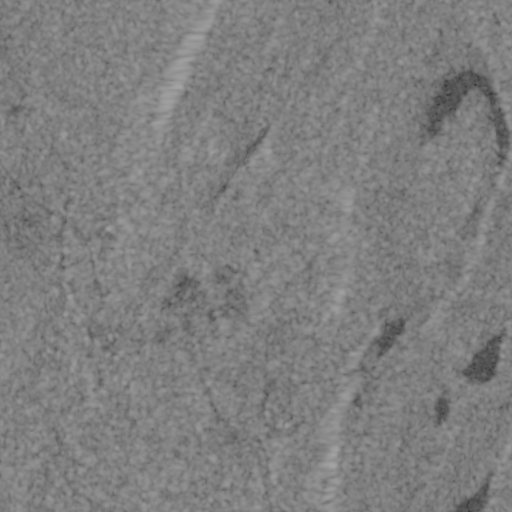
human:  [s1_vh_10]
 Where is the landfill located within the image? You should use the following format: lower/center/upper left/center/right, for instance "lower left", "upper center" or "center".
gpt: The landfill is located in the lower center of the image.
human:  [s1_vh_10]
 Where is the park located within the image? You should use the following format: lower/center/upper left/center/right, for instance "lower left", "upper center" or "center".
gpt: The park is located in the center left of the image.
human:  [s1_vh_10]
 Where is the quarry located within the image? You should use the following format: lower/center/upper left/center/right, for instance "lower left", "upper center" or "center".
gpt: The quarry is located in the lower center of the image.
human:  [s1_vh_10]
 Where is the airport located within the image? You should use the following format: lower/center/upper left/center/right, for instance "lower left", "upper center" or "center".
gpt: There is no airport in the image.

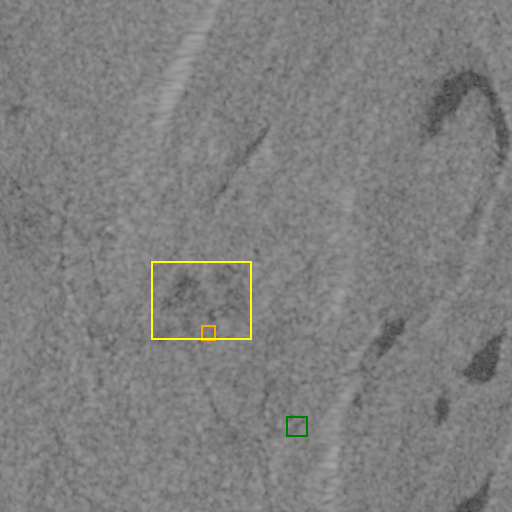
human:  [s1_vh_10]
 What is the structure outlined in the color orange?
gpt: The structure outlined in orange is a landfill.
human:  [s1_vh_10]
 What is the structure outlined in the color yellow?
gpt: The structure outlined in yellow is a park.
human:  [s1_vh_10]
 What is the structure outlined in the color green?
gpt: The structure outlined in green is a quarry.
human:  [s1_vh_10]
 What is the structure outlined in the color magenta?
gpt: There is no magenta outline.